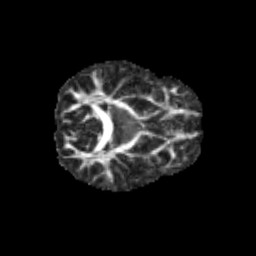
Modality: FA
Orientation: axial
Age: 13
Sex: female
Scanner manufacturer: siemens
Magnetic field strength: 3 T
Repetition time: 3.8 s
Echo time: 0.07 s